Question: I have created a sample report using the DynamicJasper library. In the report, I need to avoid to print repeated values in a column.
For example, The report has "Dept No" column. Which will be similar for some employees and its in asc order. Which mean it will be only as 1, 2, 3 etc. So, the dept no 1 will be used for some employees and 2 for some employees and so on.
So, here I need to avoid the dept no for an employee in second row, If the employee belongs to first row employee's department.

In the above image, the department no 1 is common for the employee no 101, 102, 103, 104 and 105. So, If dept no is avoid repeated values, then the employee no 102, 103, 104 and 105 would have empty in dept no column and which will be looking like as a group.
How to avoid the repeated values in a column with DynamicJasper?
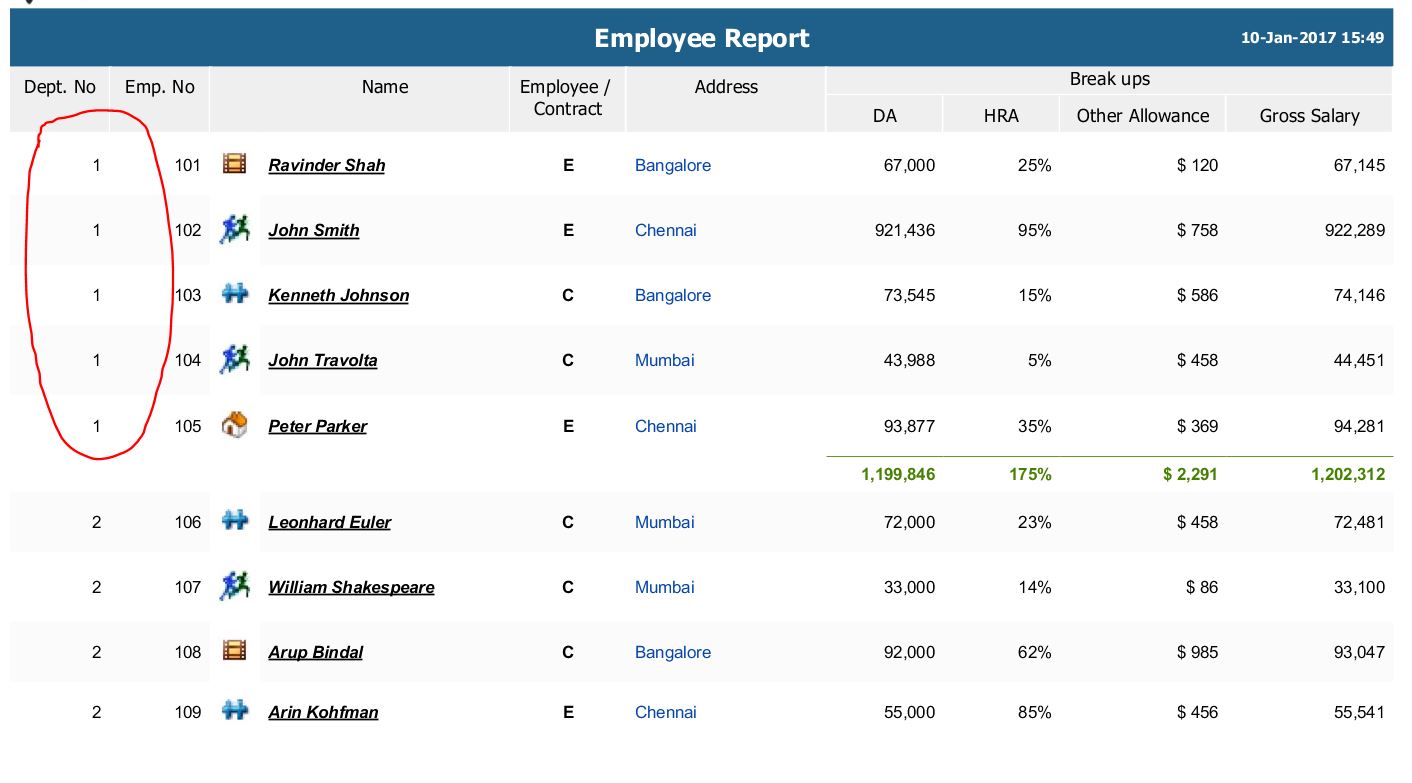
Answer: Without seeing the code, it's difficult to know exactly what to recommend. The <URL> method that can be used similar to the following:
'''
ColumnBuilder.getInstance()
.setColumnType(...)
.setColumnProperty(...)
.setTitle(...)
.setWidth(...)
.setPrintRepeatedValues(false)
.build();
'''
The line of interest that should suppress repeated values is:
'''
.setPrintRepeatedValues(false)
'''